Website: macys
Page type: store-pickup
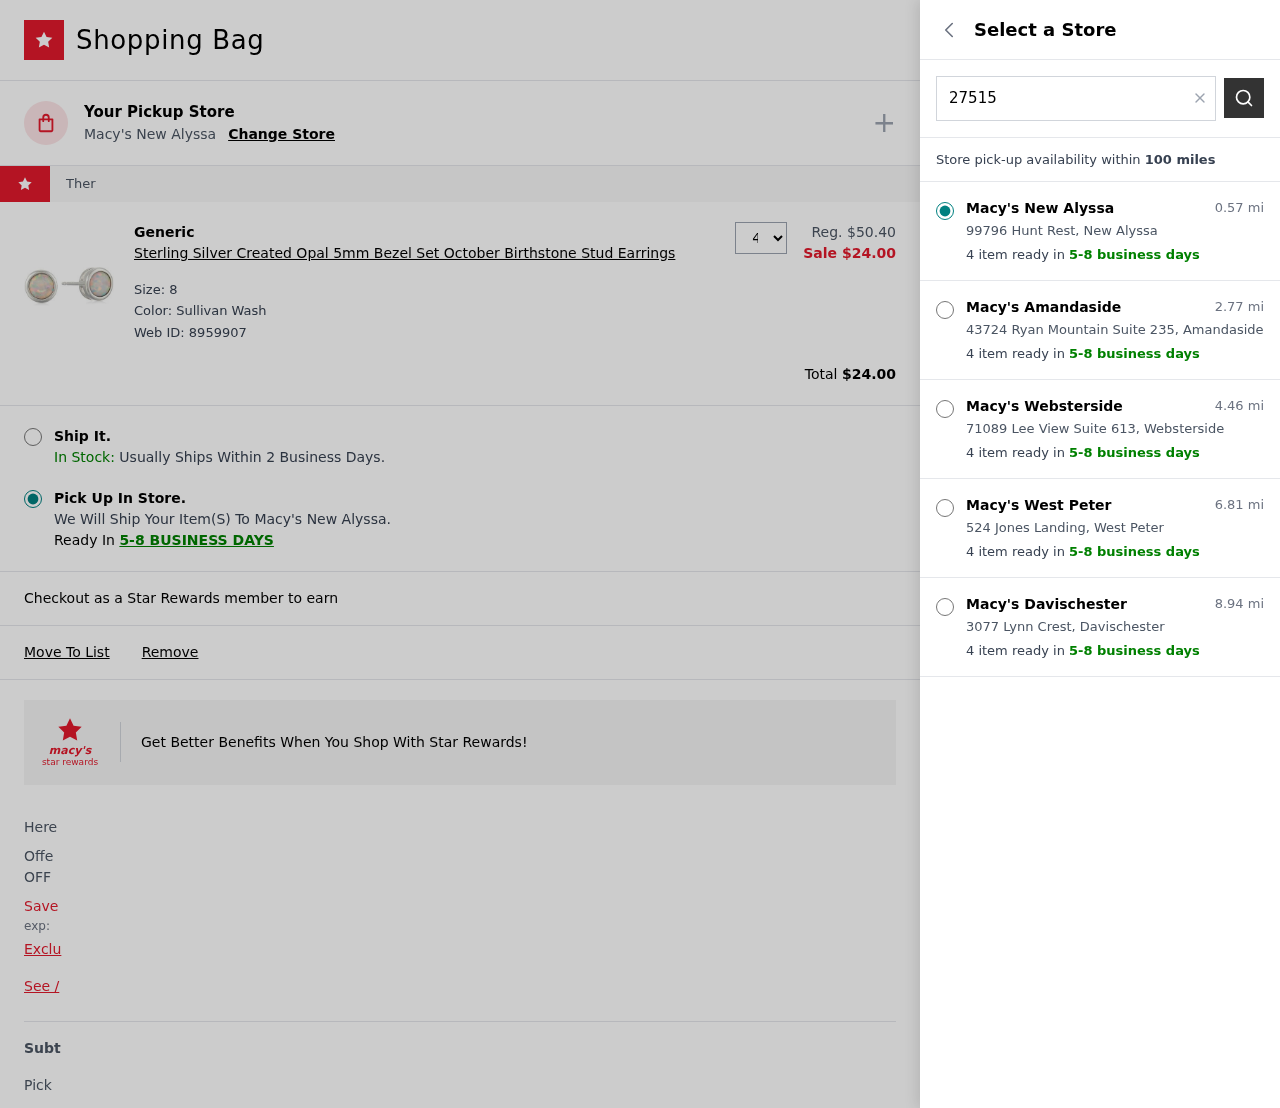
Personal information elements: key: PII_LOCATION1_CITY
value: New Alyssa
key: PII_LOCATION1_STREET
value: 99796 Hunt Rest
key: PII_LOCATION2_CITY
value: Amandaside
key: PII_LOCATION2_STREET
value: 43724 Ryan Mountain Suite 235
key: PII_LOCATION3_CITY
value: Websterside
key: PII_LOCATION3_STREET
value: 71089 Lee View Suite 613
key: PII_LOCATION4_CITY
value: West Peter
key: PII_LOCATION4_STREET
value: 524 Jones Landing
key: PII_LOCATION5_CITY
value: Davischester
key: PII_LOCATION5_STREET
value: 3077 Lynn Crest
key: PII_POSTCODE
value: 27515
Product elements: key: PRODUCT1_BRAND
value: Generic
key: PRODUCT1_NAME
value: Sterling Silver Created Opal 5mm Bezel Set October Birthstone Stud Earrings
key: PRODUCT1_PRICE
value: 24
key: PRODUCT1_QUANTITY
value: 4
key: PRODUCT1_ORIGINAL_PRICE
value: $50.40
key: PRODUCT1_WEB_ID
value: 8959907
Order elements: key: ORDER_TOTAL
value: $24.00
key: ORDER_DELIVERY_DATE
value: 5-8 business days
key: ORDER_DELIVERY_DATE
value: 5-8 BUSINESS DAYS
Search elements: key: SEARCH_LOCATION
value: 27515